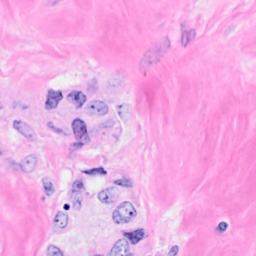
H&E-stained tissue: Breast